Question: This is driving me crazy, I can not figure out what that black line is behind my search bar.
My view hierarchy is a UINavigationController -> UITableViewController with a SearchDisplayController, and I customize the appearance of the search bar with the following code:
'''
[[UISearchBar appearance] setImage:[ApplicationStyle searchBarIconImage] forSearchBarIcon:UISearchBarIconSearch state:UIControlStateNormal];
[[UISearchBar appearance] setBackgroundImage:[ApplicationStyle searchBarImage]];
[[UISearchBar appearance] setSearchFieldBackgroundImage:[ApplicationStyle searchBarFieldImage] forState:UIControlStateNormal];
'''
The image I am using for the background is 640px x 88px and it is not transparent by any means. Any ideas what this could be?

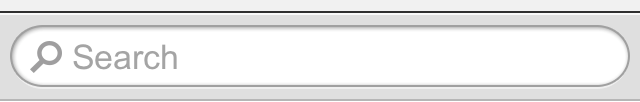
Answer: Set the search bar's <URL> to 'YES'.
Relevant SO questions:
- <URL>